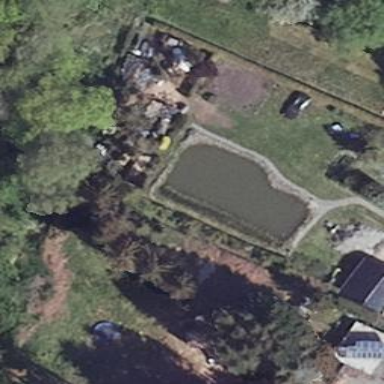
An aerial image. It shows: Pond with natural water.